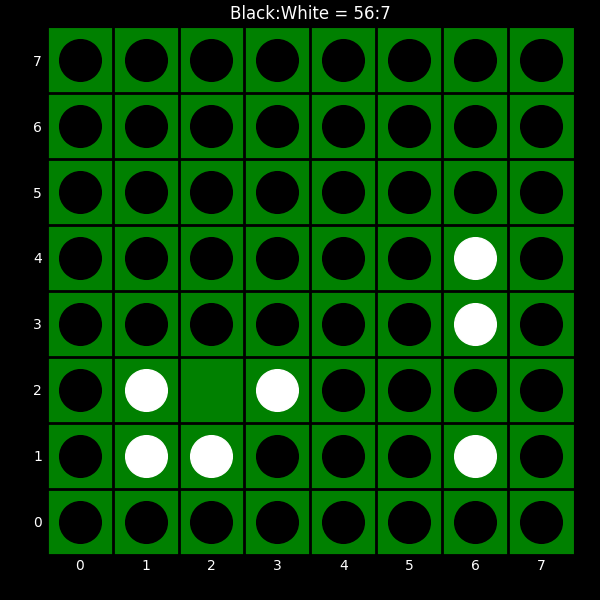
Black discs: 56
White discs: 7